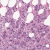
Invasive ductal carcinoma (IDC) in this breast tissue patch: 1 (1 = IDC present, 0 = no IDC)